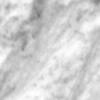
Label: no_change